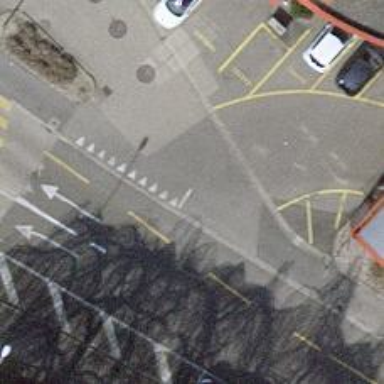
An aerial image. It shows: Service road with asphalt surface and sidewalk.